Field crop: maize
Growth stage: 2
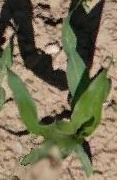
Species: maize